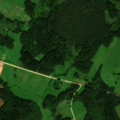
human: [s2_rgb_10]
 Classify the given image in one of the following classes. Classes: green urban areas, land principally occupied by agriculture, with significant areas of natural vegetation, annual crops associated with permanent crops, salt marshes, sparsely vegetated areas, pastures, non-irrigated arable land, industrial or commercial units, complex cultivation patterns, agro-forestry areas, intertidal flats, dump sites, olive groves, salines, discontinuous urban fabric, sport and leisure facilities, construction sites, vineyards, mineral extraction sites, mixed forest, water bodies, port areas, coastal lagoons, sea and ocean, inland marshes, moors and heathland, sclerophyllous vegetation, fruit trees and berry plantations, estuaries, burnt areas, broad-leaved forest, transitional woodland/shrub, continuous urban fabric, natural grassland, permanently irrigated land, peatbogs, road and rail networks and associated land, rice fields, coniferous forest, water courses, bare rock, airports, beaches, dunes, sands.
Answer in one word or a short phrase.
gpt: pastures, land principally occupied by agriculture, with significant areas of natural vegetation, coniferous forest, mixed forest